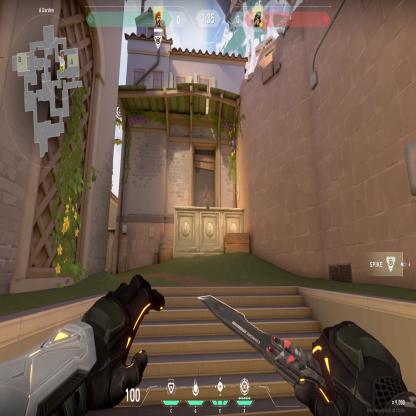
Label: enemy